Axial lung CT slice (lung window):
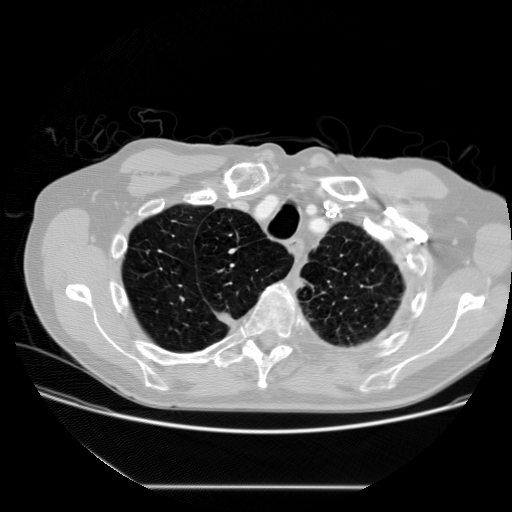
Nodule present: no